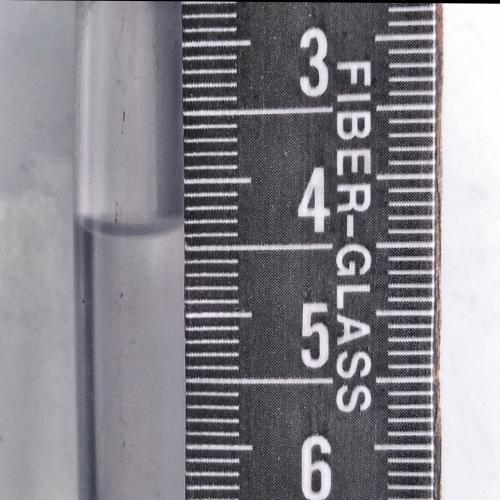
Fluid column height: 4.3 cm